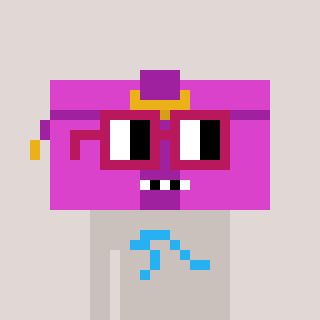
a pixel art character with square dark red glasses, a clutch-shaped head and a foggrey-colored body on a warm background